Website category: auto
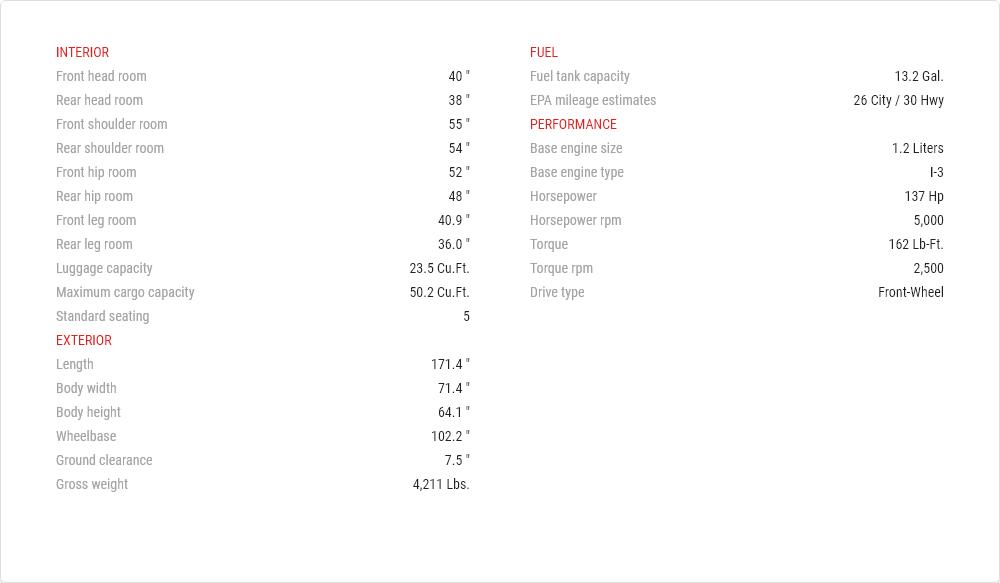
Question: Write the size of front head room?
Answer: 40 "

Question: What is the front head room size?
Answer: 40 "

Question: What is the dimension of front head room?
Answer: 40 "

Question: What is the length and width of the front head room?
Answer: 40 "

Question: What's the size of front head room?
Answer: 40 "

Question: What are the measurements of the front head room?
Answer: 40 "

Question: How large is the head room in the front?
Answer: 40 "

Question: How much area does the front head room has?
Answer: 40 "

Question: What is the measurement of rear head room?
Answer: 38 "

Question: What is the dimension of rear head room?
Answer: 38 "

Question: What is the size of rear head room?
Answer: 38 "

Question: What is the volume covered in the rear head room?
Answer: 38 "

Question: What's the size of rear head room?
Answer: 38 "

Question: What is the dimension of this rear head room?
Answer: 38 "

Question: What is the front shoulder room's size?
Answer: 55 "

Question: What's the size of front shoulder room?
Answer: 55 "

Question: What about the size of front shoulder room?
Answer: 55 "

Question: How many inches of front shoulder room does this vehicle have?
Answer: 55 "

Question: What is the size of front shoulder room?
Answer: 55 "

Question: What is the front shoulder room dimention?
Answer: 55 "

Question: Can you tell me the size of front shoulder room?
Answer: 55 "

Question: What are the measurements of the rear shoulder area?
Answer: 54 "

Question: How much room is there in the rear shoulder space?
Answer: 54 "

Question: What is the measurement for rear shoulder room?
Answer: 54 "

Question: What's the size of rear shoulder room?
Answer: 54 "

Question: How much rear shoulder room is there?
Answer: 54 "

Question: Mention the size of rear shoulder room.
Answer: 54 "

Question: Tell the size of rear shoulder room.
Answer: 54 "

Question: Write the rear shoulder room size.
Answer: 54 "

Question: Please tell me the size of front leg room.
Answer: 40.9 "

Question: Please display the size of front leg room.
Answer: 40.9 "

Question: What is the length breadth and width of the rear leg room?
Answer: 36.0 "

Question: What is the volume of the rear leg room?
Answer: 36.0 "

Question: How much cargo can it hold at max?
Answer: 23.5 cu.ft.

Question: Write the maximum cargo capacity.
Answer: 23.5 cu.ft.

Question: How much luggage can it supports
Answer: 23.5 cu.ft.

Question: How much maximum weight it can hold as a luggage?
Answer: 23.5 cu.ft.

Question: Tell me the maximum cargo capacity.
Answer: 23.5 cu.ft.

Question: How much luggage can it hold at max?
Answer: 23.5 cu.ft.

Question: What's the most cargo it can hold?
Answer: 23.5 cu.ft.

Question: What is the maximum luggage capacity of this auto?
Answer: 23.5 cu.ft.

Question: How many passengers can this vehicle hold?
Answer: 5

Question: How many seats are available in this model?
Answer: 5

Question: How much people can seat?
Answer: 5

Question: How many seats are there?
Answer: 5

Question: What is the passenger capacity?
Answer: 5

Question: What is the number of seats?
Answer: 5

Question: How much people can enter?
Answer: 5

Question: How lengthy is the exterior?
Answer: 171.4 "

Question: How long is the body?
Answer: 171.4 "

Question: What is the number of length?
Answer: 171.4 "

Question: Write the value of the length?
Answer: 171.4 "

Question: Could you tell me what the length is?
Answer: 171.4 "

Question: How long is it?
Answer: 171.4 "

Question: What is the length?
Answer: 171.4 "

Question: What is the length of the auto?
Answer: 171.4 "

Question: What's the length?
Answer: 171.4 "

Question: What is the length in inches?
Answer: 171.4 "

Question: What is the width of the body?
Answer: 71.4 "

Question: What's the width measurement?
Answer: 71.4 "

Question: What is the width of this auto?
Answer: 71.4 "

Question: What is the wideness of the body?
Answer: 71.4 "

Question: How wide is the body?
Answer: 71.4 "

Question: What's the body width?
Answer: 71.4 "